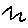
Label: zigzag